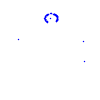
Particle: proton